Interaction volume radius: 5 \u00c5
Interaction volume height: 10 \u00c5
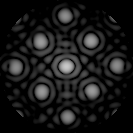
Disorder parameter: 0.1409